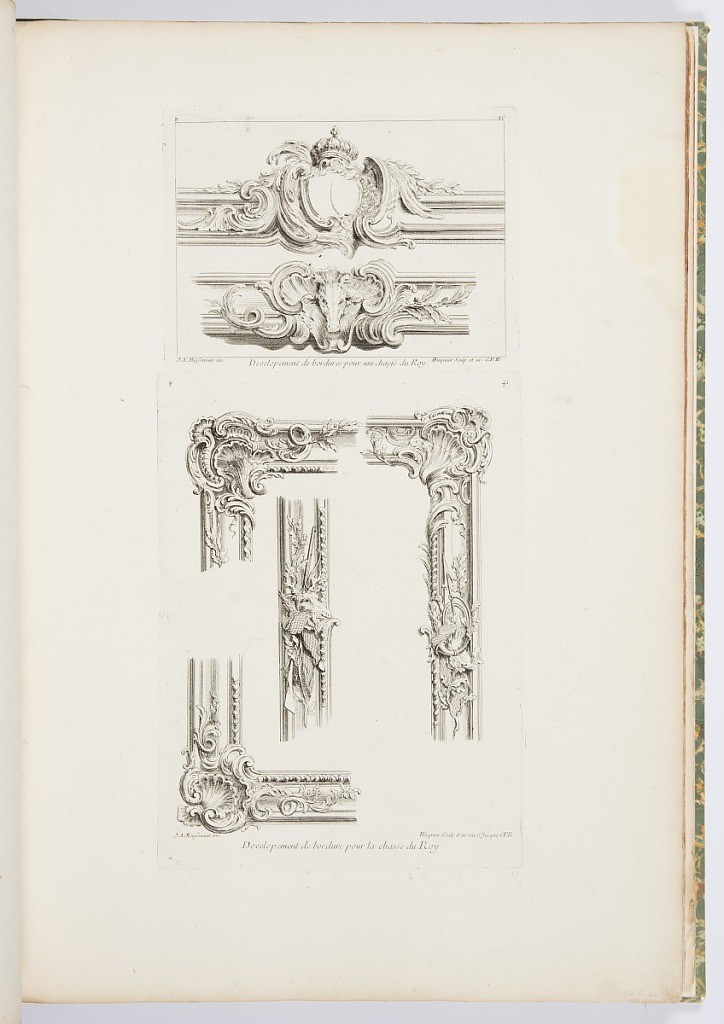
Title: Developement de bordure pour la chasse du Roy, Quatre détails..., 7th Plate [Four Details of the Frame for the Hunting picture for the King], pl. 39 in Oeuvre de Juste-Aurele Meissonnier
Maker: Juste-Aurèle Meissonnier, French, b. Italy, 1695–1750
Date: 1748
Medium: Etching on off-white laid paper
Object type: Print
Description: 1921-6-212-14-a: Upper border with center escutcheon decorated with...;     1921-6-212-14-b: Four separate elevations of frame:  upper and lowe...